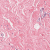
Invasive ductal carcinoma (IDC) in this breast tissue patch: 0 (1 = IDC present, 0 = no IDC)